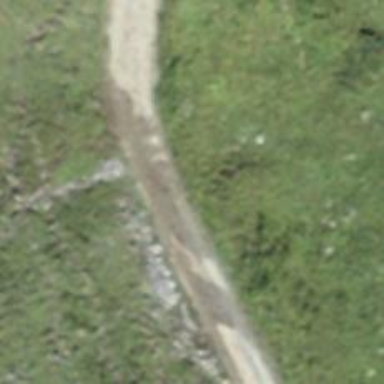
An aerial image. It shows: Track road with grade3 tracktype.